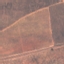
Land use / land cover: PermanentCrop